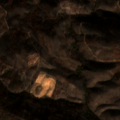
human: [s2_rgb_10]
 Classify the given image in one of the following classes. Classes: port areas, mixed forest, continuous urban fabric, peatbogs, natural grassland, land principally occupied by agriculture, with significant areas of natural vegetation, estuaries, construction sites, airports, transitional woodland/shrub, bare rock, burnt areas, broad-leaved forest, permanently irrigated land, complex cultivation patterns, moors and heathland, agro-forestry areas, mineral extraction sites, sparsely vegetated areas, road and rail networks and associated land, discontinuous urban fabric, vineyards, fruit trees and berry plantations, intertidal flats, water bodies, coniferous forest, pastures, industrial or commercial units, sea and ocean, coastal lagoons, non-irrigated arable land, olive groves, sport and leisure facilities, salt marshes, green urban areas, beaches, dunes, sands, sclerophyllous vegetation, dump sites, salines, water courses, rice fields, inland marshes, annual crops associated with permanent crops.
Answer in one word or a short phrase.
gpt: coniferous forest, transitional woodland/shrub